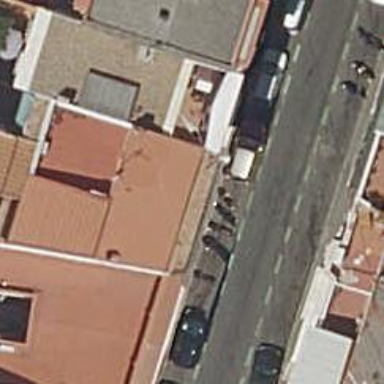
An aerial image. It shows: Motorcycle repair shop.